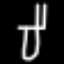
Label: fork